Field crop: maize
Growth stage: 1
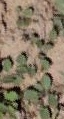
Species: convolvulus